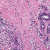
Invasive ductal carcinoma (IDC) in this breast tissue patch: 0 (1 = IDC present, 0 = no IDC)